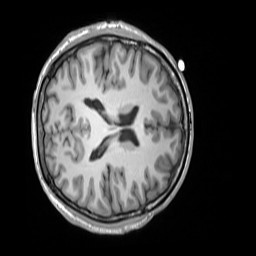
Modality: T1w
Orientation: axial
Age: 26
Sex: male
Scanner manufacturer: siemens
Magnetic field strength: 3 T
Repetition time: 1.55 s
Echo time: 0.00234 s